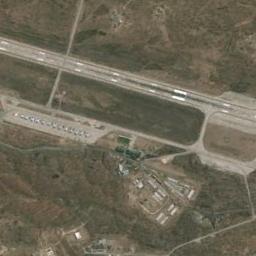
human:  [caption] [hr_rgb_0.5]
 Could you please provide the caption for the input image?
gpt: A complex airport with many runways and buildings built on brown land .

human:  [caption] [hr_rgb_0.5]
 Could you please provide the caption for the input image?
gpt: The airport was built in the middle of lush vegetation .

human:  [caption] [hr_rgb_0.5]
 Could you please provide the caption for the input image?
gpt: An airport with two runways on the lawn and some planes parked in lines on the airport .

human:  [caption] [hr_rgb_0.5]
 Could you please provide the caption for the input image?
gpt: There are several planes on the tarmac with one runway .

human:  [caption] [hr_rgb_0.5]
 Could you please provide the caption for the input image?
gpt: There are straight roads in the airport .